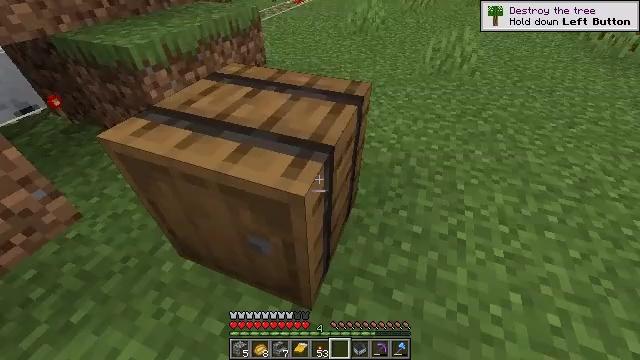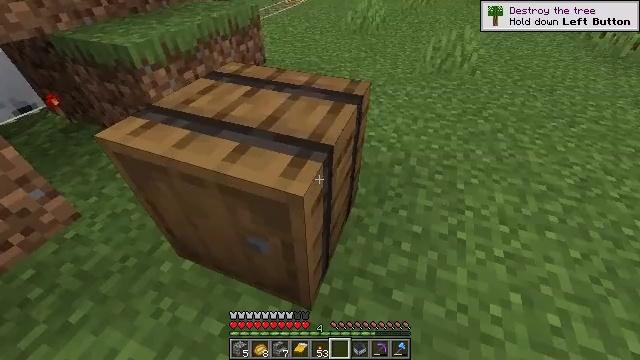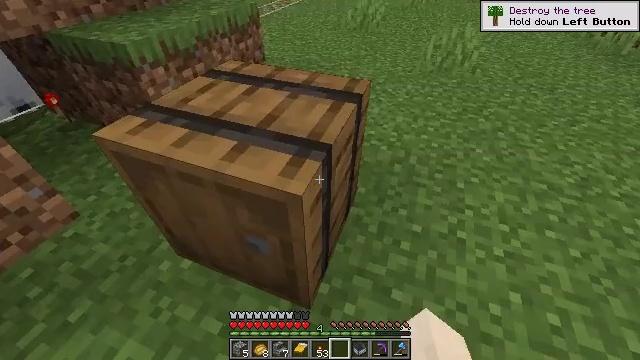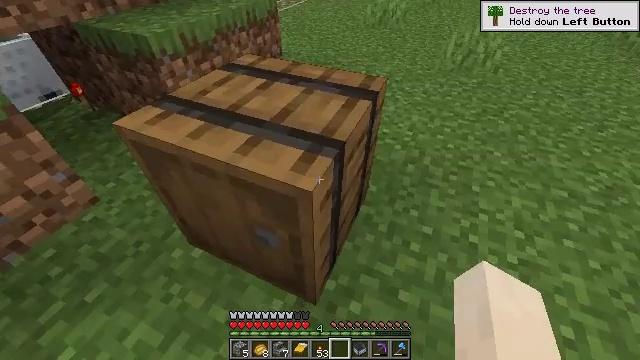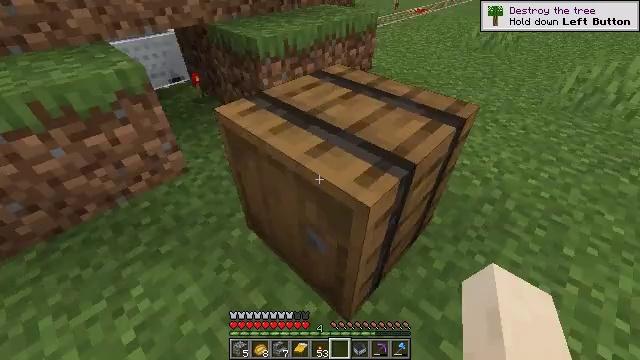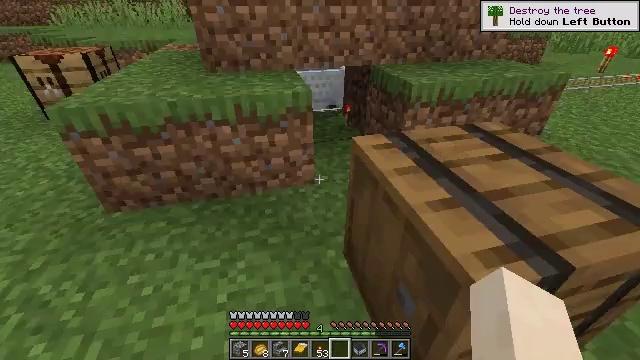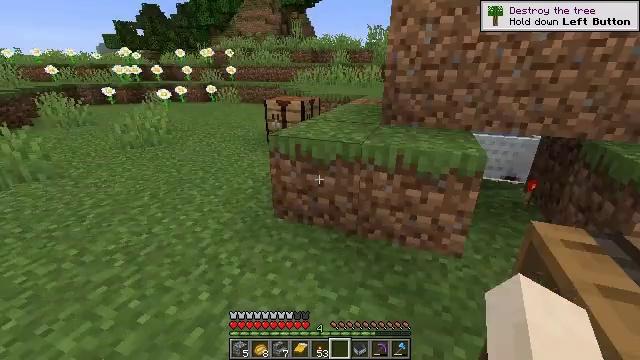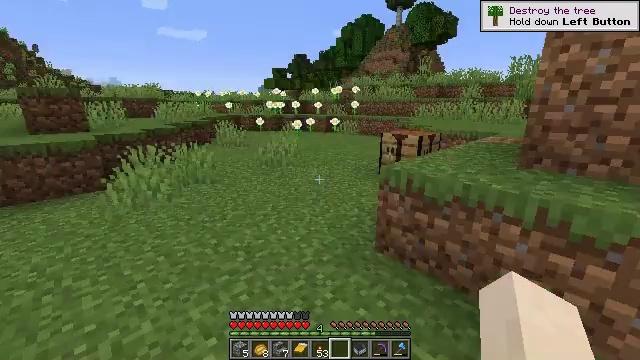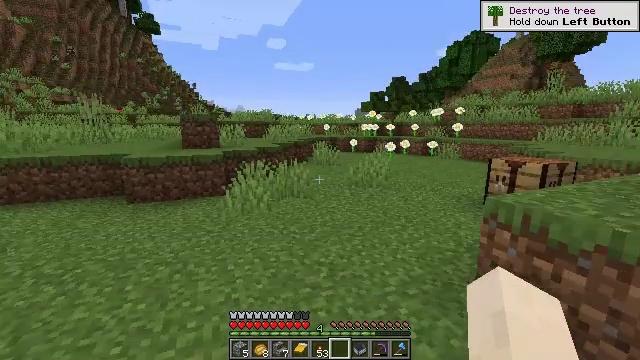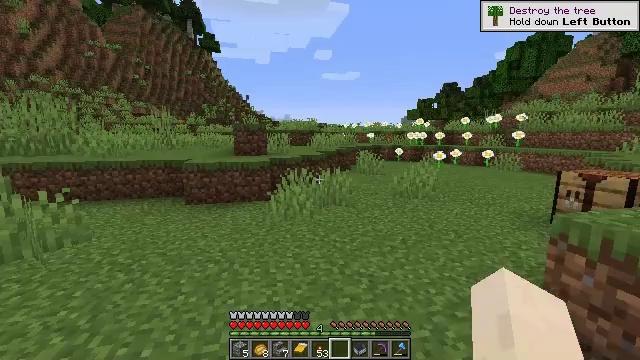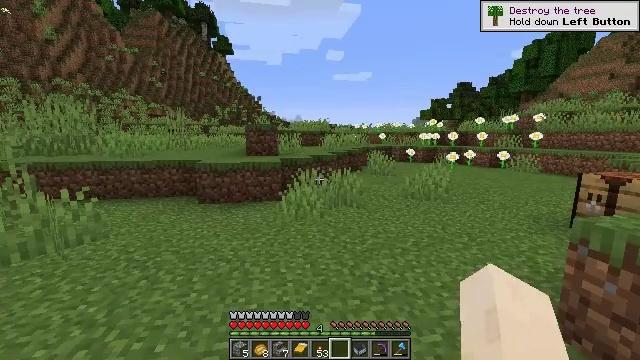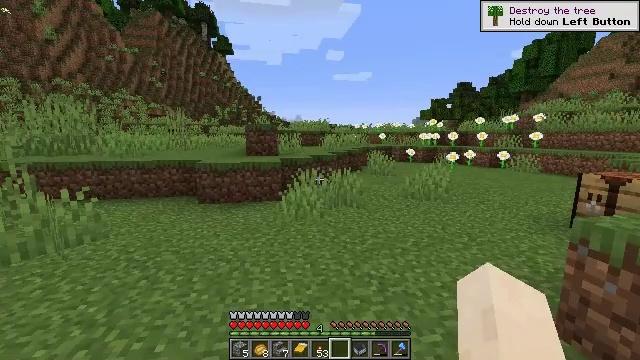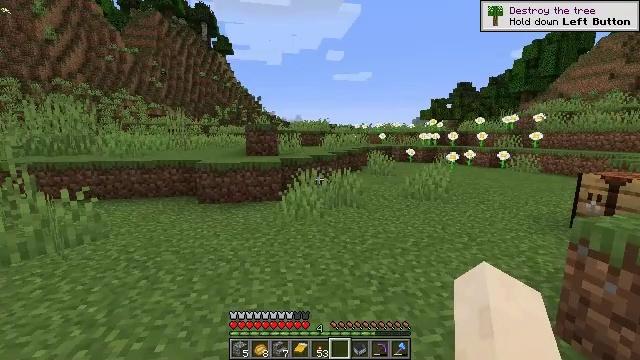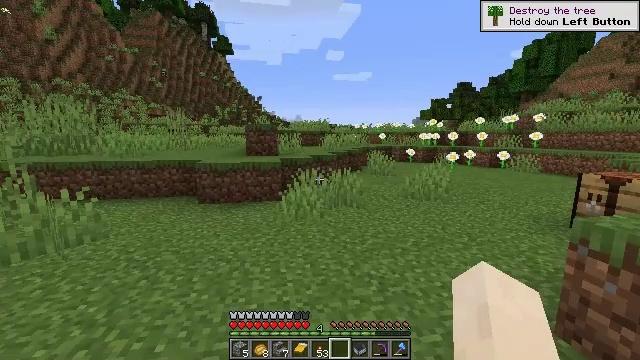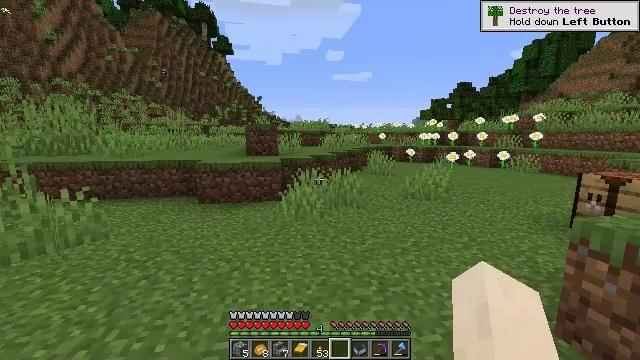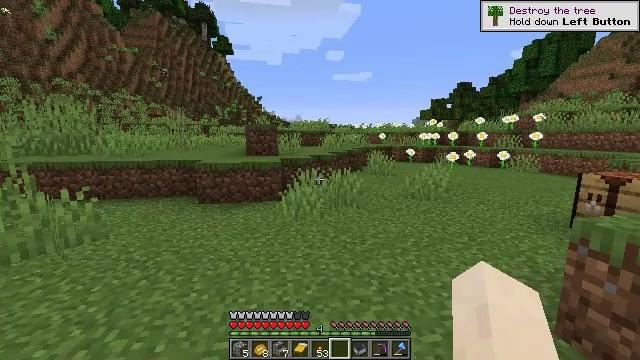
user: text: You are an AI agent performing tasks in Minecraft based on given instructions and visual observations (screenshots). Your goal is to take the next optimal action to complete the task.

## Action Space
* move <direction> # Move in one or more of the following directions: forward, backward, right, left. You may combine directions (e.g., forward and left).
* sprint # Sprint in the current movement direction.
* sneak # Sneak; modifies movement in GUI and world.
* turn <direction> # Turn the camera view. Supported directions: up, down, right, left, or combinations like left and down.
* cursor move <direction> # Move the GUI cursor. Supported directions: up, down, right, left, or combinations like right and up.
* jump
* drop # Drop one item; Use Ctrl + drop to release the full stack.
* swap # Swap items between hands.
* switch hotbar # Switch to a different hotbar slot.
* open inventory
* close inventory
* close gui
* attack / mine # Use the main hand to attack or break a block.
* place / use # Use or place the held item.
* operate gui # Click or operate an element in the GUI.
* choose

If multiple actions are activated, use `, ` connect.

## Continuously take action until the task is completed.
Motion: motion action
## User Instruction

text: Break the barrel to collect it.
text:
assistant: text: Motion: no_op
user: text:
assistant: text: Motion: no_op
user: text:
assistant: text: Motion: turn left
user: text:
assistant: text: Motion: turn left and up
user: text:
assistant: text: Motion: turn left and up
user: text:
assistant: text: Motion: turn left and up
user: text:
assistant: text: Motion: turn left and up
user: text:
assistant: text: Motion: turn left and up
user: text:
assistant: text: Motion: turn left and up
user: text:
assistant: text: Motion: turn left
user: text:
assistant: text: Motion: no_op
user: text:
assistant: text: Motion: no_op
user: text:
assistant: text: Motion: no_op
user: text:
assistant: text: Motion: no_op
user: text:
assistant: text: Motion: no_op
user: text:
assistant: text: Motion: no_op
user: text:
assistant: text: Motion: no_op
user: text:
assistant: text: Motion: no_op
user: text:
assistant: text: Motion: no_op
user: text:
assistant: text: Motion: no_op
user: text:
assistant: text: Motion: no_op
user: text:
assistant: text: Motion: no_op
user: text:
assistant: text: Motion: no_op
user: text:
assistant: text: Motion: no_op
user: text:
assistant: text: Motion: no_op
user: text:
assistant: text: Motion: no_op
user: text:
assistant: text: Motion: no_op
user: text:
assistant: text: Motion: no_op
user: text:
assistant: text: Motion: no_op
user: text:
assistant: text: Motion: no_op